Question: Good morning.
I have a webpage with a form that generates a XML Document with DOMparser().
That's the function to get the XML:
'''
function textToXML(text) {
try {
var xml = null;
if (window.DOMParser) {
var parser = new DOMParser();
xml = parser.parseFromString(text, "application/xml");
var found = xml.getElementsByTagName("parsererror");
if (!found || !found.length || !found[0].childNodes.length) {
return xml;
}
return null;
} else {
xml = new ActiveXObject("Microsoft.XMLDOM");
xml.async = false;
xml.loadXML(text);
return xml;
}
} catch (e) {
// suppress
}
}
'''
And I get a XML document like (displayed on console.log()):

And I don't know how could I download it now, I have tried with
'''
location.href='data:application/download,' + encodeURIComponent(xmlFile)
'''
but the downloaded file just show something like "[object] Object".
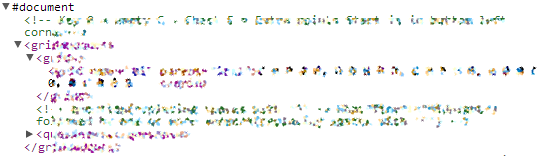
Answer: I GOT IT. Finally I was searching for a plugin and I got this <URL> !! I hope it help somebody more than me! Thanks for try to help me!